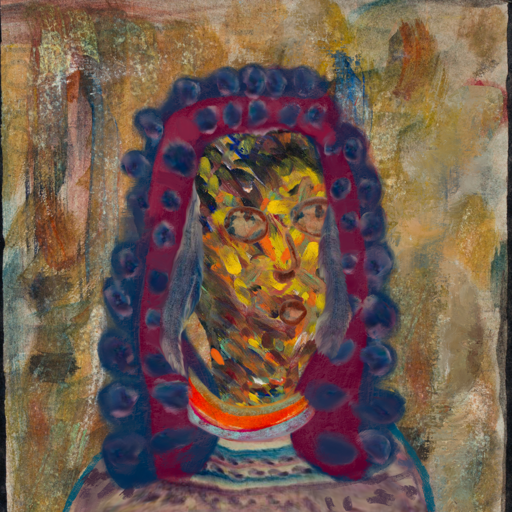
Background: Pipe, Head And Neck Side: An_Impression, Face Side: Orphan, Bust: HillGirl, Hair Side: Hill_Girl, Head Accessory: Blank, Second Necklace: Blank, Necklace: Sisters, Baby: Blank